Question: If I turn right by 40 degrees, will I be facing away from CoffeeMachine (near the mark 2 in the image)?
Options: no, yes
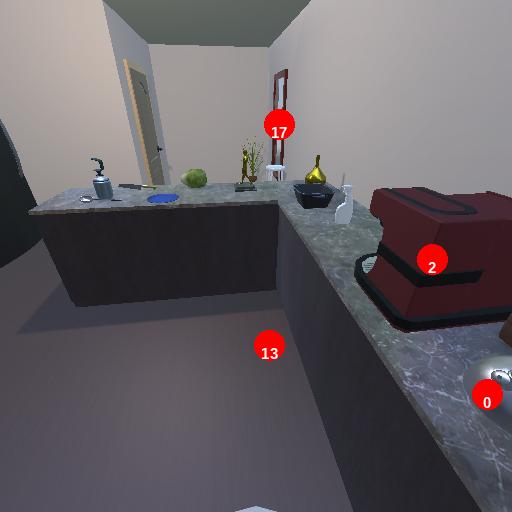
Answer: no